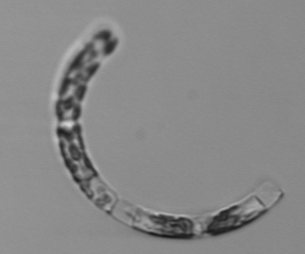
Label: Guinardia_striata